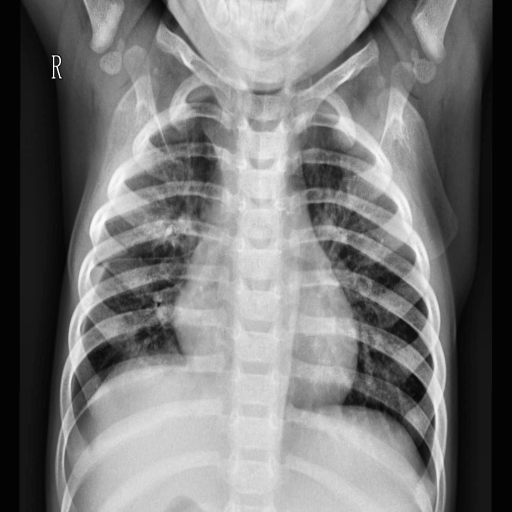
Finding: PNEUMONIA